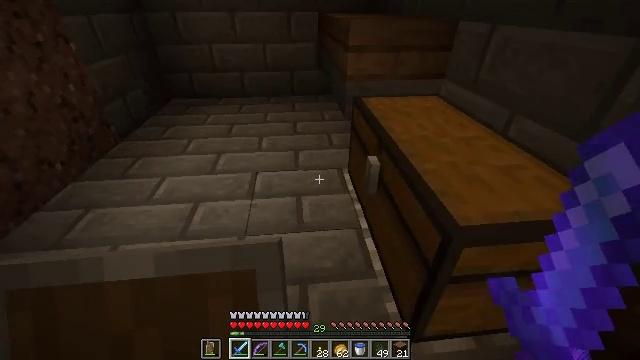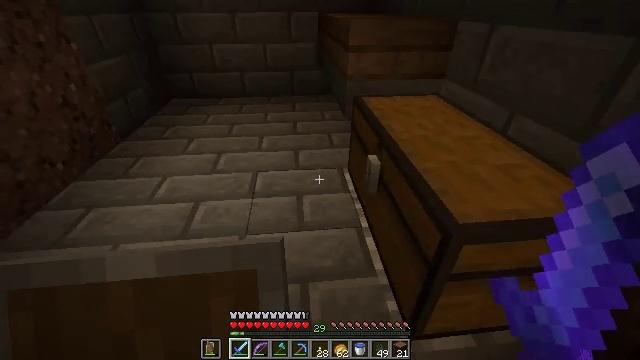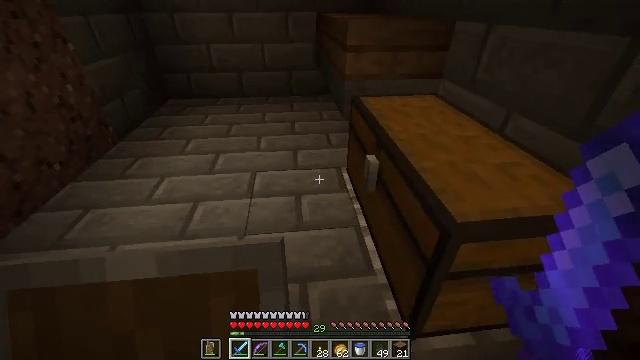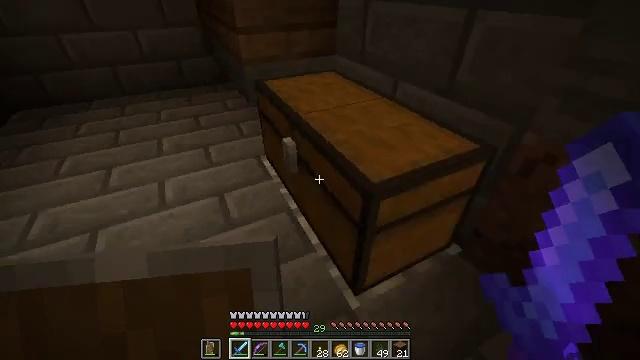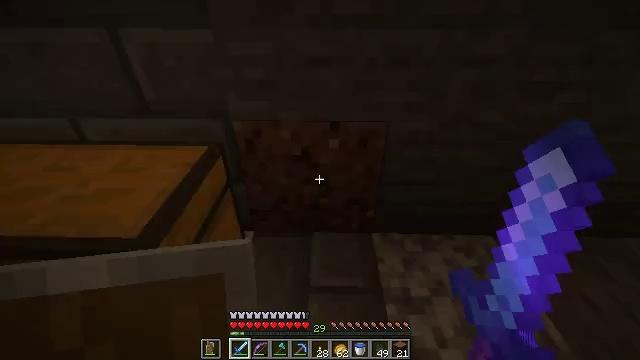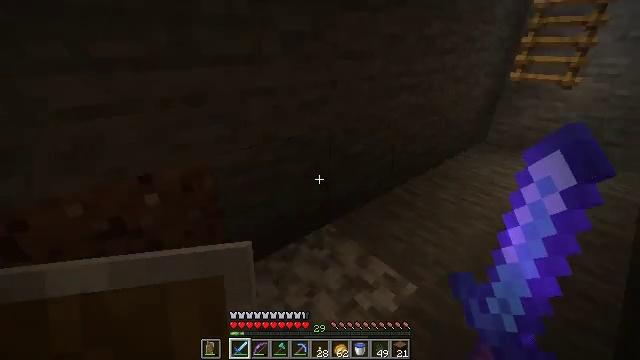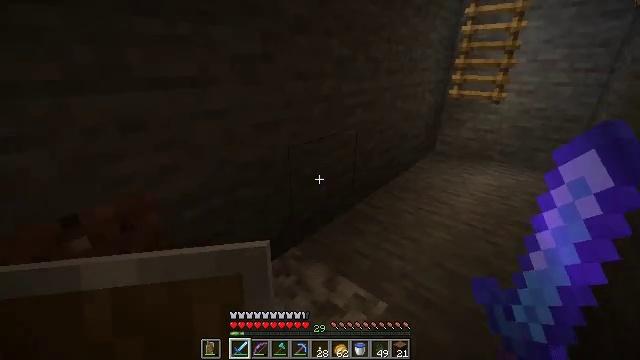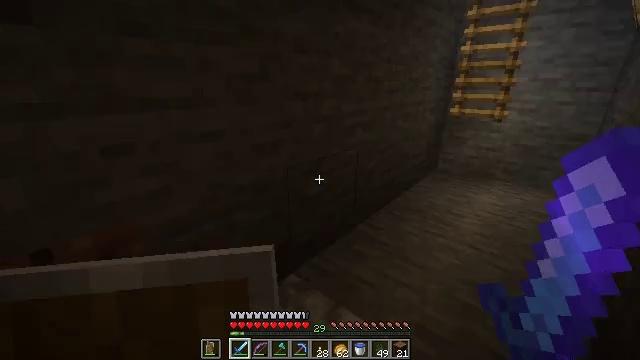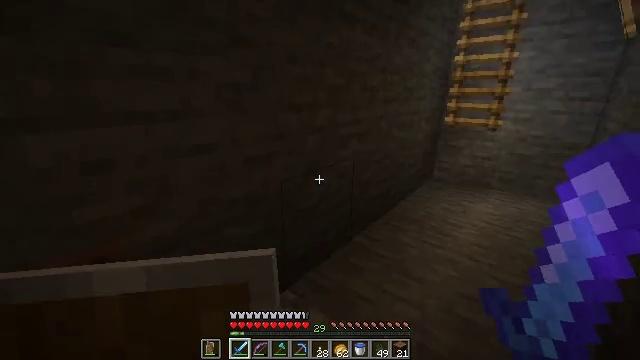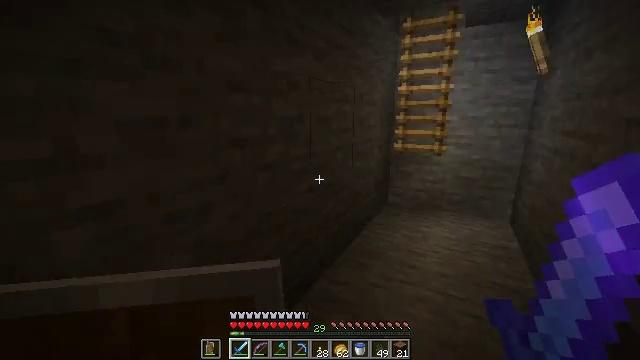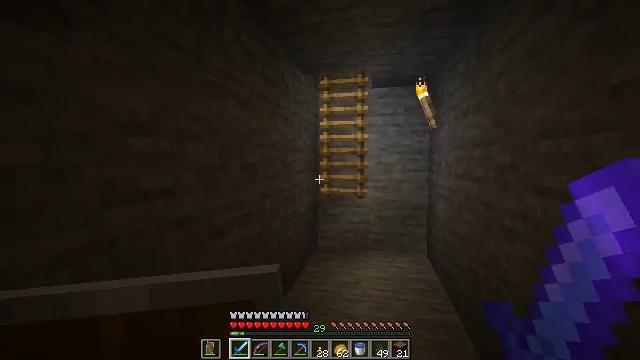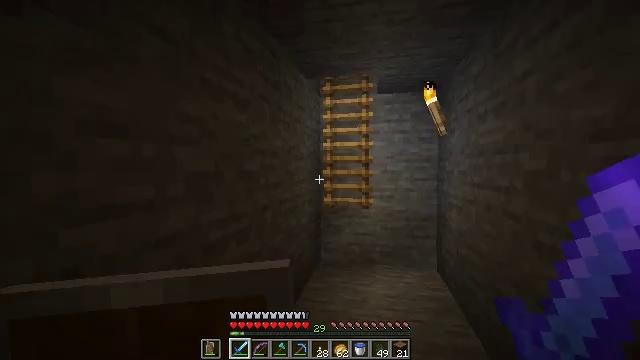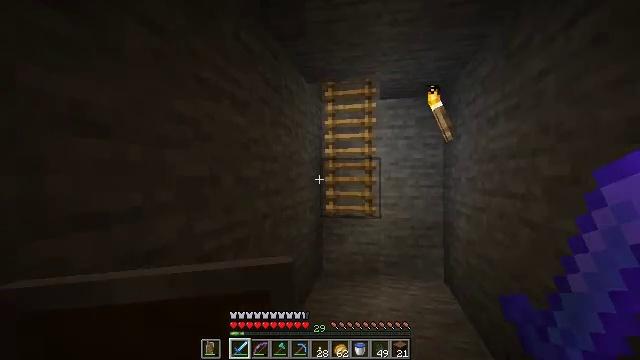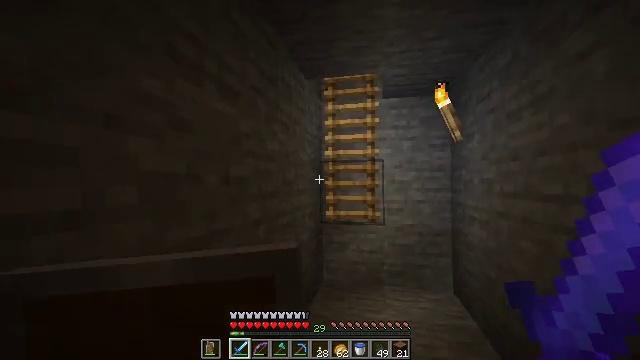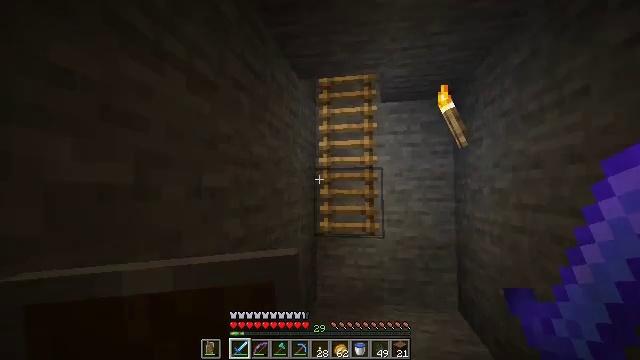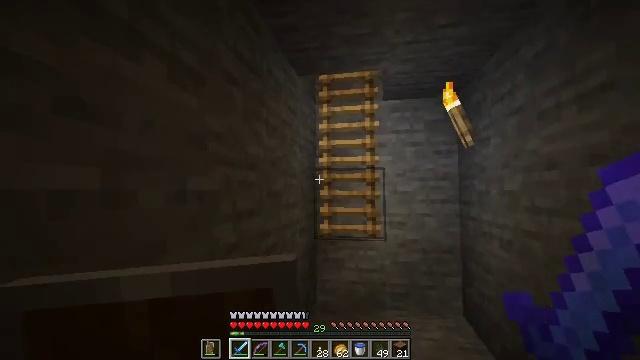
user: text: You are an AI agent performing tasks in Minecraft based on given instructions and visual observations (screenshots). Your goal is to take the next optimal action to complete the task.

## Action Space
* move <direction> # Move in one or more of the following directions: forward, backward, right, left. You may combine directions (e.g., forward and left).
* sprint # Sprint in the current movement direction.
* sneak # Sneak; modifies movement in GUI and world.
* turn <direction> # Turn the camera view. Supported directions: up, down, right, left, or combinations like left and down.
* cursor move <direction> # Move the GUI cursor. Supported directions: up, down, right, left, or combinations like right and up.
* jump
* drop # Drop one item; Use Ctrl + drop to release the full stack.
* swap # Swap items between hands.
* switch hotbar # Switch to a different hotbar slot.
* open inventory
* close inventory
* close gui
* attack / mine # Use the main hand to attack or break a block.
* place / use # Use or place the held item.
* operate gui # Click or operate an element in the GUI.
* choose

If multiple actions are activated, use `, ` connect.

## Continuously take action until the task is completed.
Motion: motion action
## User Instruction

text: Gather beetroots by breaking the plants.
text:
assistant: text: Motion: no_op
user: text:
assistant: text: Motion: no_op
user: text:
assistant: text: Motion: turn right and down
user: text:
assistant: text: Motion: turn right and up
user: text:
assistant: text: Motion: turn right and up
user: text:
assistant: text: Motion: move forward, turn right and up
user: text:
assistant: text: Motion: move forward, turn up
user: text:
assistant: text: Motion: move forward, turn right and up
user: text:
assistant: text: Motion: move forward, turn right and up
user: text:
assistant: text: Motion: move forward, turn right and up
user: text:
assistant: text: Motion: move forward, turn up
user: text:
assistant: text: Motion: move forward, turn up
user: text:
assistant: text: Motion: move forward, turn up
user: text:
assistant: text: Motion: move forward, turn right and up
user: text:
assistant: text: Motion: move forward
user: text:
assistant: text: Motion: move forward
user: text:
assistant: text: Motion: move forward
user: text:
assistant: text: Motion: move forward, turn right and down
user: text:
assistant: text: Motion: move forward, turn right and down
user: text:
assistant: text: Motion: move forward
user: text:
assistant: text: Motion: move forward, turn up
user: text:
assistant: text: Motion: move forward, turn right and up
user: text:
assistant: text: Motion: move forward, turn up
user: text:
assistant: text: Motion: move forward, turn left
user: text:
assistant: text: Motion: move forward
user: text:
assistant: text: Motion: move forward
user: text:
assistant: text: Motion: move forward, jump
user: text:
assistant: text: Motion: move forward, jump
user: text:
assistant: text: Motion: move forward, turn left and up, jump
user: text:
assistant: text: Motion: move forward, turn left and up, jump